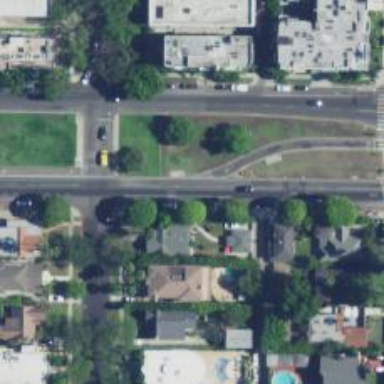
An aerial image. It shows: Secondary road surrounded by residential properties.